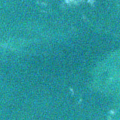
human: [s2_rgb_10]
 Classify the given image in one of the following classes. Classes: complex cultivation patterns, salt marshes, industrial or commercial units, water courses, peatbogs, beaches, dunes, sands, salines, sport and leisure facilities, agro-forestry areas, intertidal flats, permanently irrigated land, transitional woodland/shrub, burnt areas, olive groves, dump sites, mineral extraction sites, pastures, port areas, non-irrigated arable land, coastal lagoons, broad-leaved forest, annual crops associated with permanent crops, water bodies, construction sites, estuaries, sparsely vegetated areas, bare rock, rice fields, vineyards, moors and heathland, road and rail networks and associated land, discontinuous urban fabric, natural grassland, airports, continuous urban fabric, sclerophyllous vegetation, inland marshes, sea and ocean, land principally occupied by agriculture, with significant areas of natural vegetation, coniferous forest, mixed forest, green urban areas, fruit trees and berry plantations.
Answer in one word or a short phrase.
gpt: sea and ocean